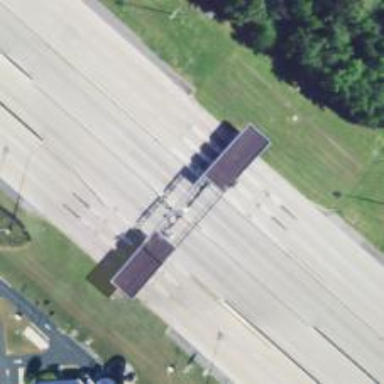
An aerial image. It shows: Toll gantry on the road.